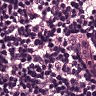
Metastatic tissue present: no